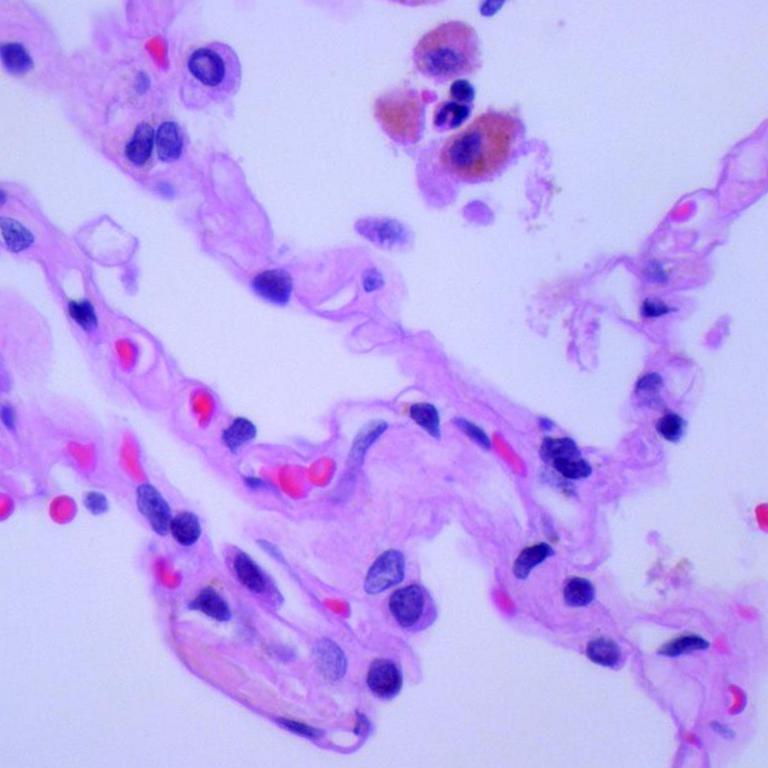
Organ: lung
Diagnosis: benign